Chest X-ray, PA view. Patient: 33 years old, sex F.
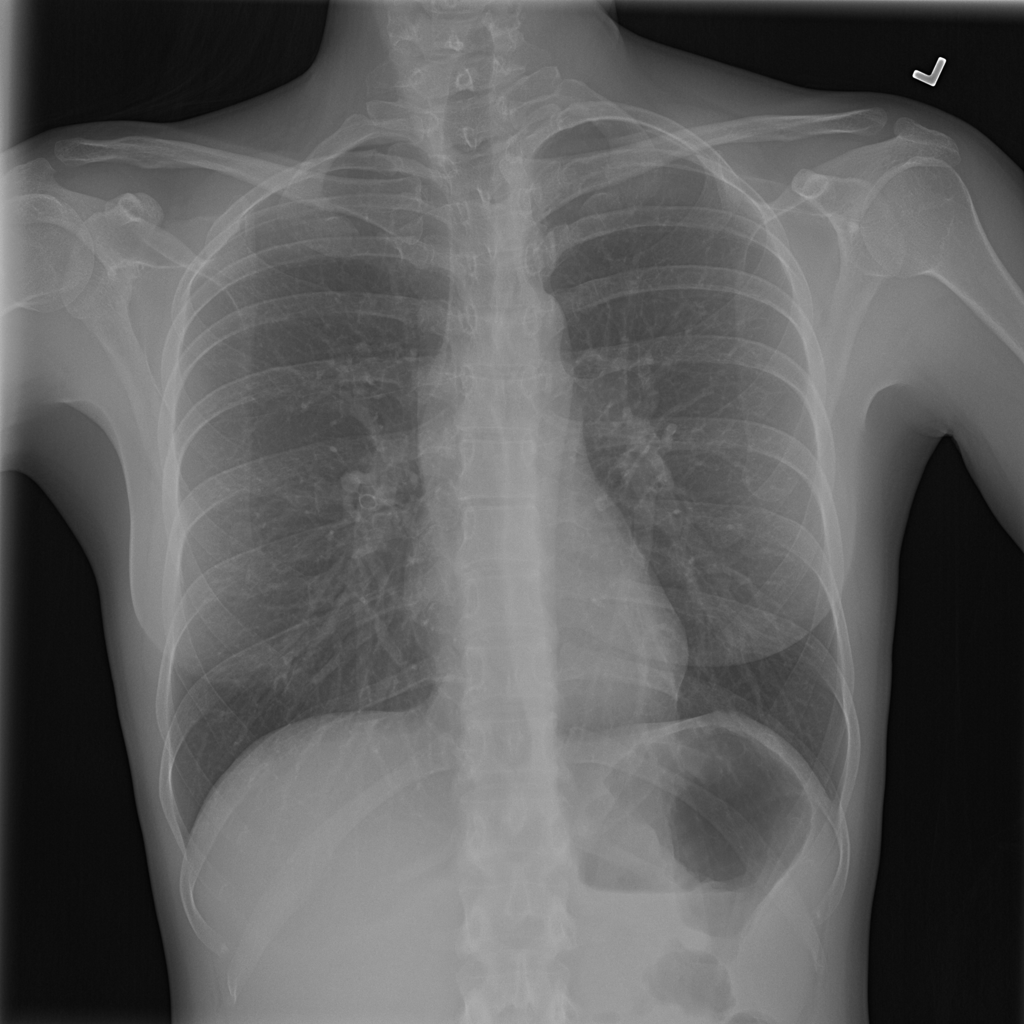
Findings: No Finding